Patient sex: F
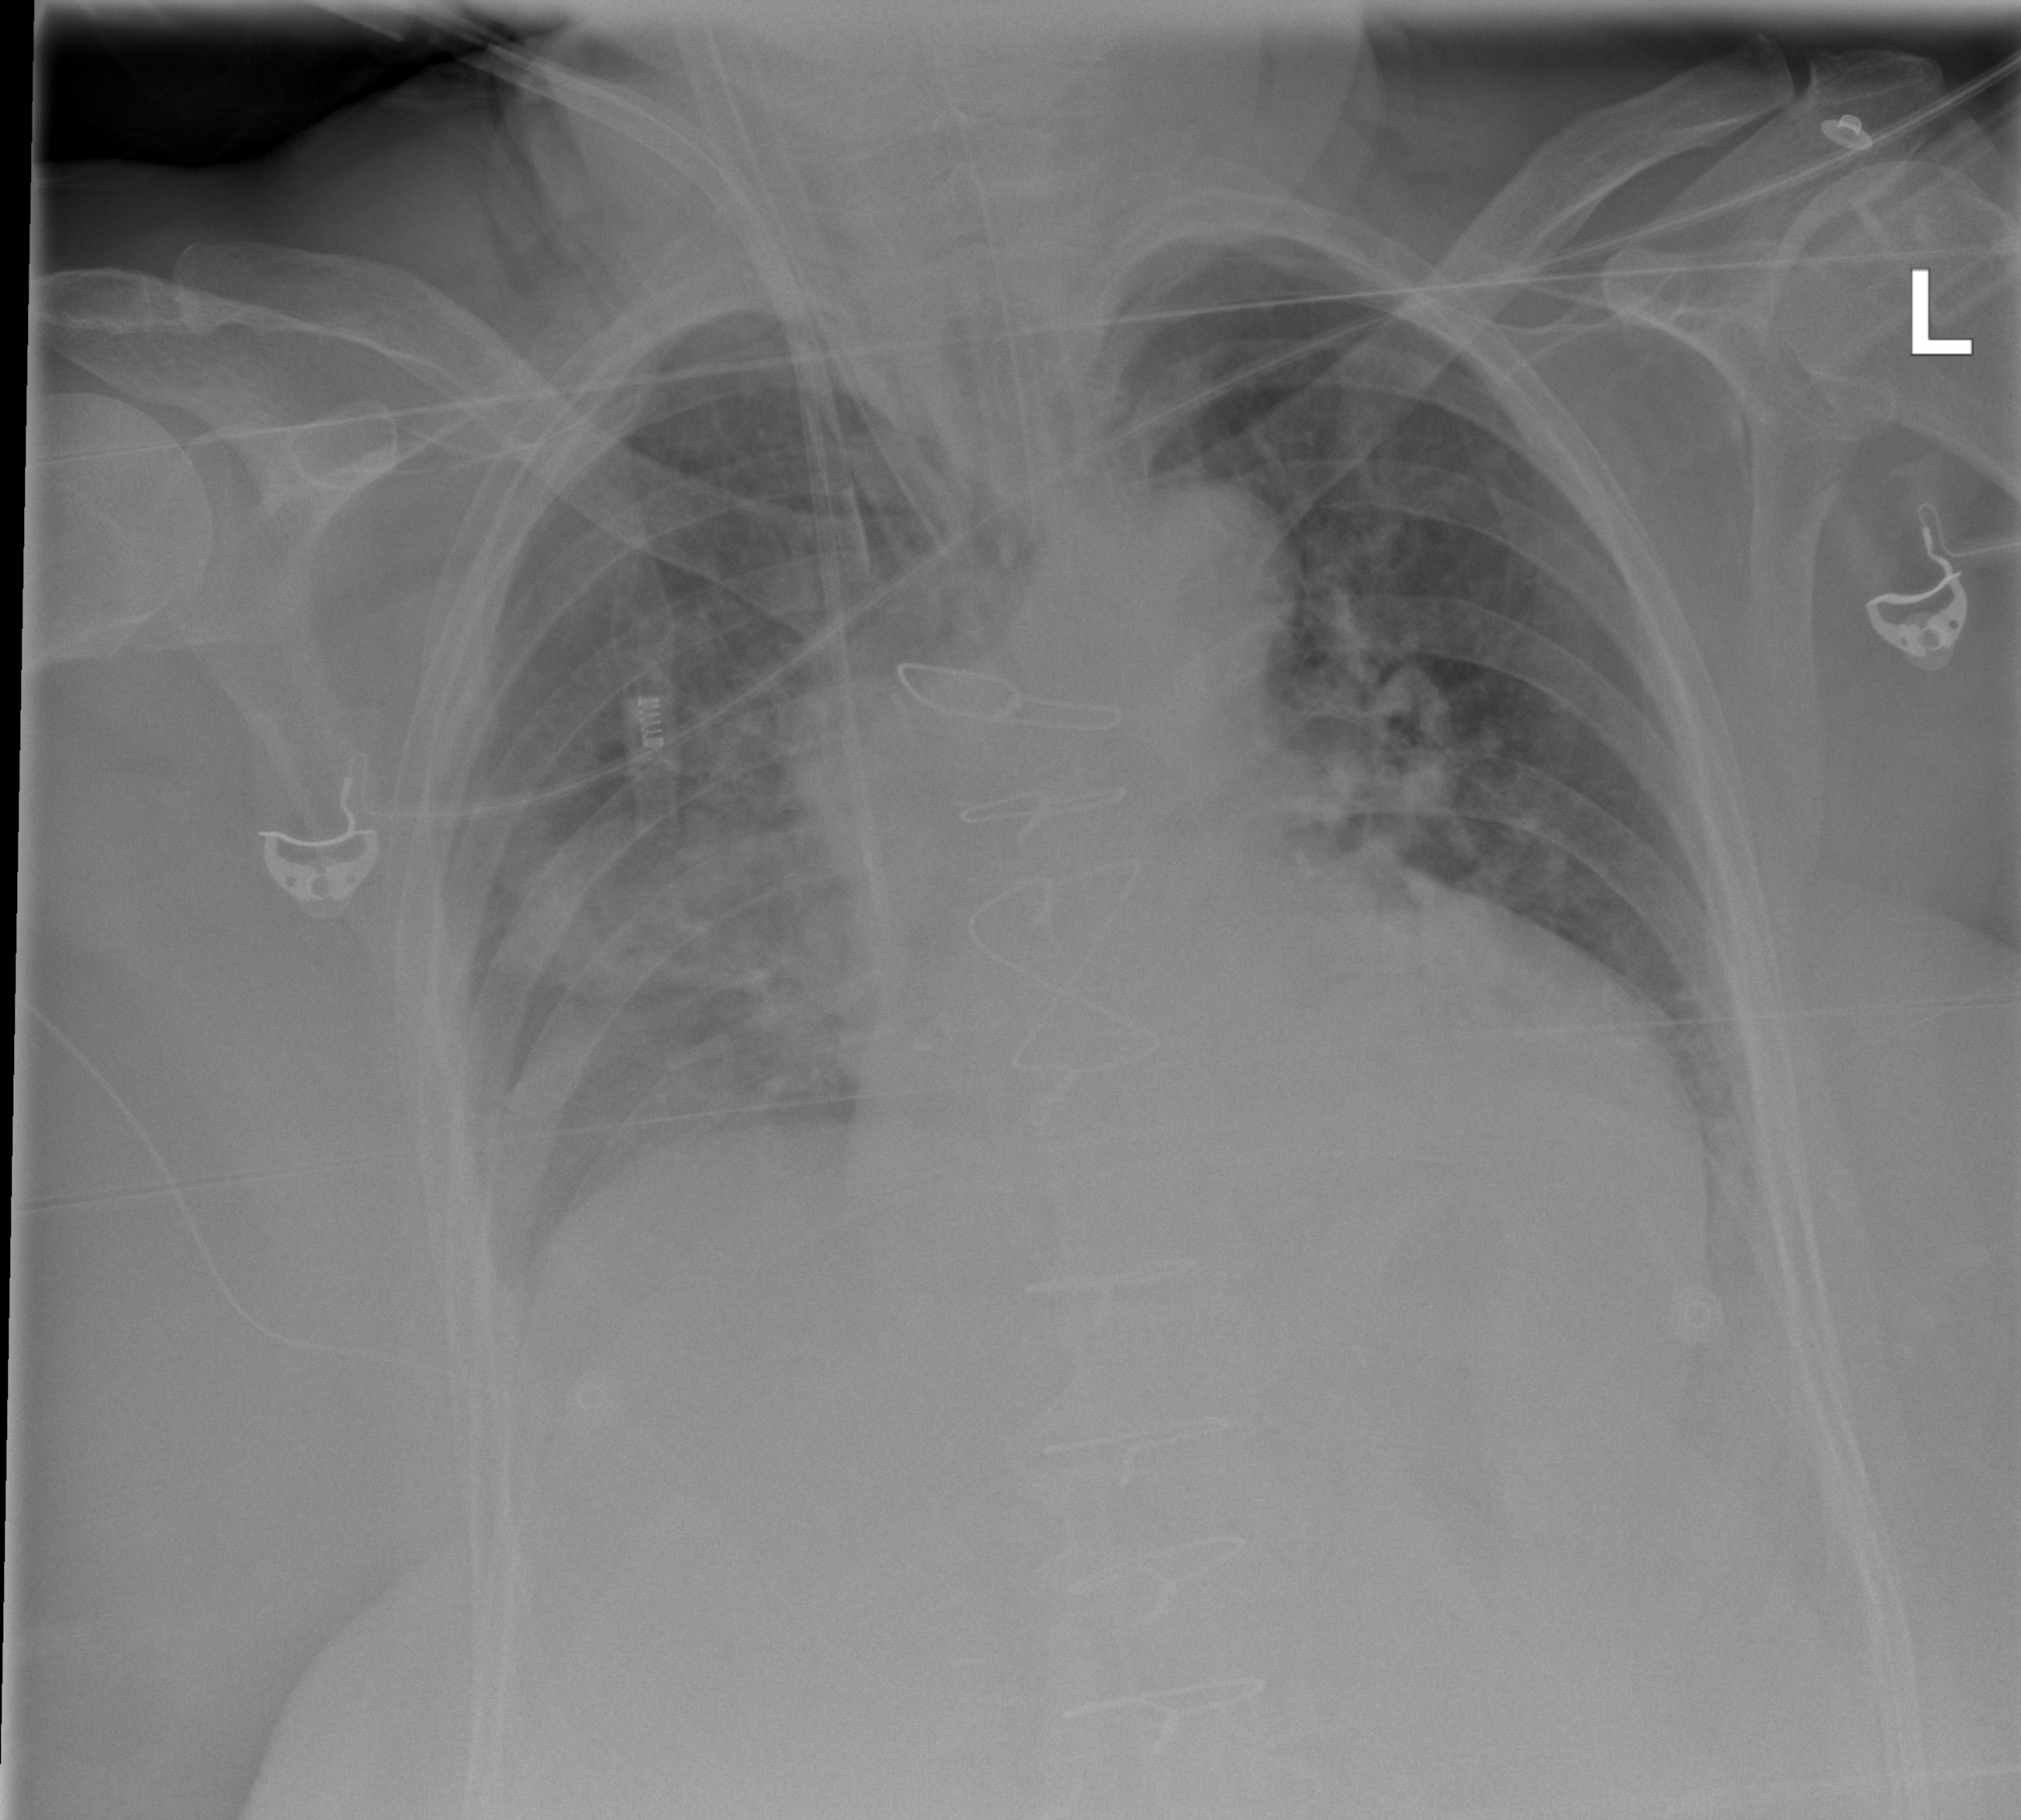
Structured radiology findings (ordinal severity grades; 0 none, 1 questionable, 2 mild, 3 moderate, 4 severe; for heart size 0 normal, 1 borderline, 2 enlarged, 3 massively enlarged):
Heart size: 0
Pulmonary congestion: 3
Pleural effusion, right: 2
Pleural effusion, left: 1
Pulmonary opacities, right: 1
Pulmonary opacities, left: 0
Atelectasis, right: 2
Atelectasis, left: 1